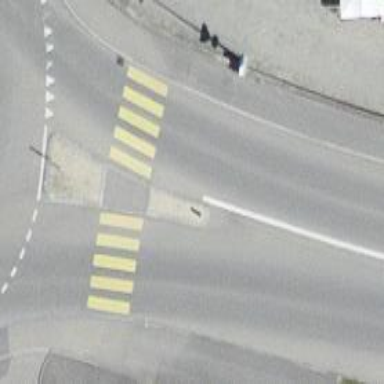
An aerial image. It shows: Uncontrolled crossing with central island on the road.